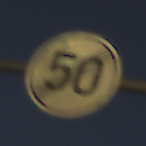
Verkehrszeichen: EndeGeschwindigkeit50
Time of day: SunriseSunset
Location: Outdoor (Nature)
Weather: Clear
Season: NotSpecified
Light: Natural